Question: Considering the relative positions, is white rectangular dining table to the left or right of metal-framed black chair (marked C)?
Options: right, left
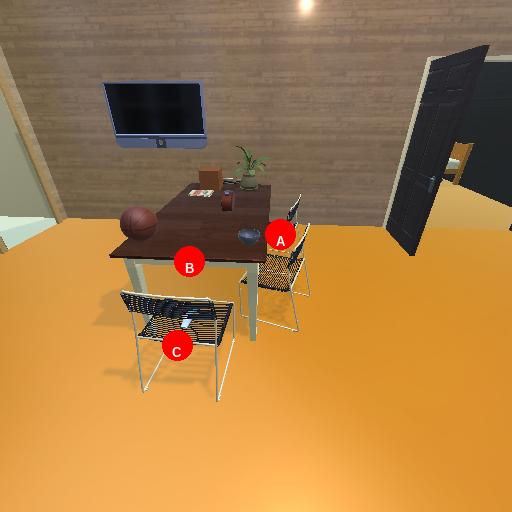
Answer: right